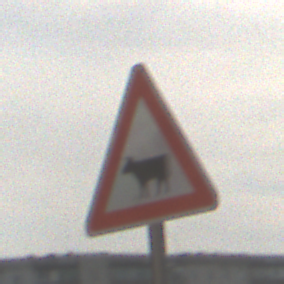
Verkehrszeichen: ViehtriebRechts
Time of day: MorningAfternoon
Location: Outdoor (Urban)
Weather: PartlyCloudy
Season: NotSpecified
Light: Natural